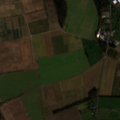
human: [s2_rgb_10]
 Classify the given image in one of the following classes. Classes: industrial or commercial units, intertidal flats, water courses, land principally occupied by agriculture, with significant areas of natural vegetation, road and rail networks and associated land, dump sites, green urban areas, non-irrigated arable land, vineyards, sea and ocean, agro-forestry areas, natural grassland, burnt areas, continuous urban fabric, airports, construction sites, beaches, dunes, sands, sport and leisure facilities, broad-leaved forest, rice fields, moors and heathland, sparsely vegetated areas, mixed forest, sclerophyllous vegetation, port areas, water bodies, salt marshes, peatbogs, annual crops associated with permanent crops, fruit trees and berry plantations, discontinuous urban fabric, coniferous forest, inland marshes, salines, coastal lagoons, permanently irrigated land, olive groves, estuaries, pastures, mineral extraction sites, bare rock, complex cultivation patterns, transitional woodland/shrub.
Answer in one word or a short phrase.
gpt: non-irrigated arable land, pastures, mixed forest